Interaction volume radius: 5 \u00c5
Interaction volume height: 45 \u00c5
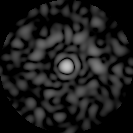
Disorder parameter: 0.8232